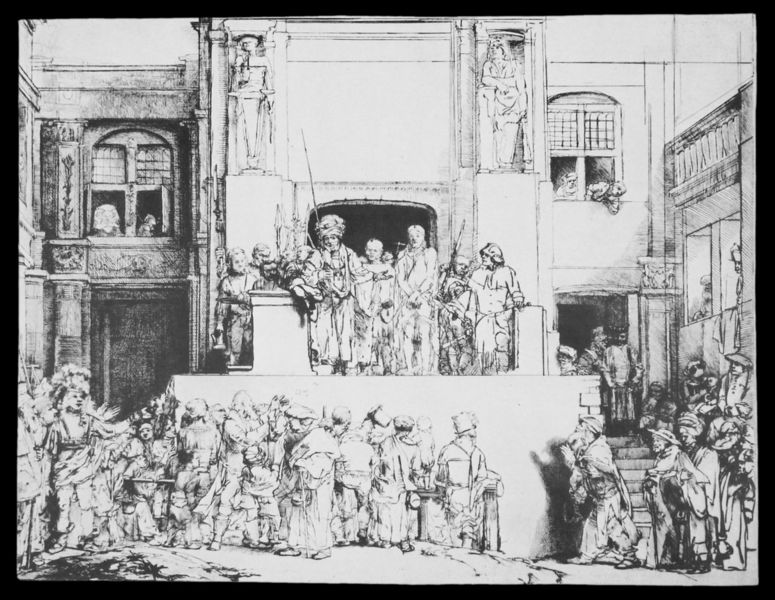
Titel: Christus wird dem Volk präsentiert
Künstler: Harmensz van Rijn Rembrandt
Institution: Amsterdam, Het Rembrandthuis
Schlagwörter: gruppe, mann, weiß, menschen, fenster, grau, schwarz, skizze, szene, säulen, zeichnung, leute, menge, versammlung, architektur, bibel, rembrandt, häuser, statue, platz, rundbogen, treppe, treppen, vorsprung, soldaten, stufen, podest, gruppen, innenhof, asien, radierung, volk, pilatus, entwurf, darstellung, schaulustige, statuen, sklave, christus, jesus, plan, gefangener, turban, biblisch, osten, ebenen, fessel, juden, indianer, menschenmassen, ecce homo, schaulistige, sklav, stichbogenfenster